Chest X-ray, PA view. Patient: 80 years old, sex M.
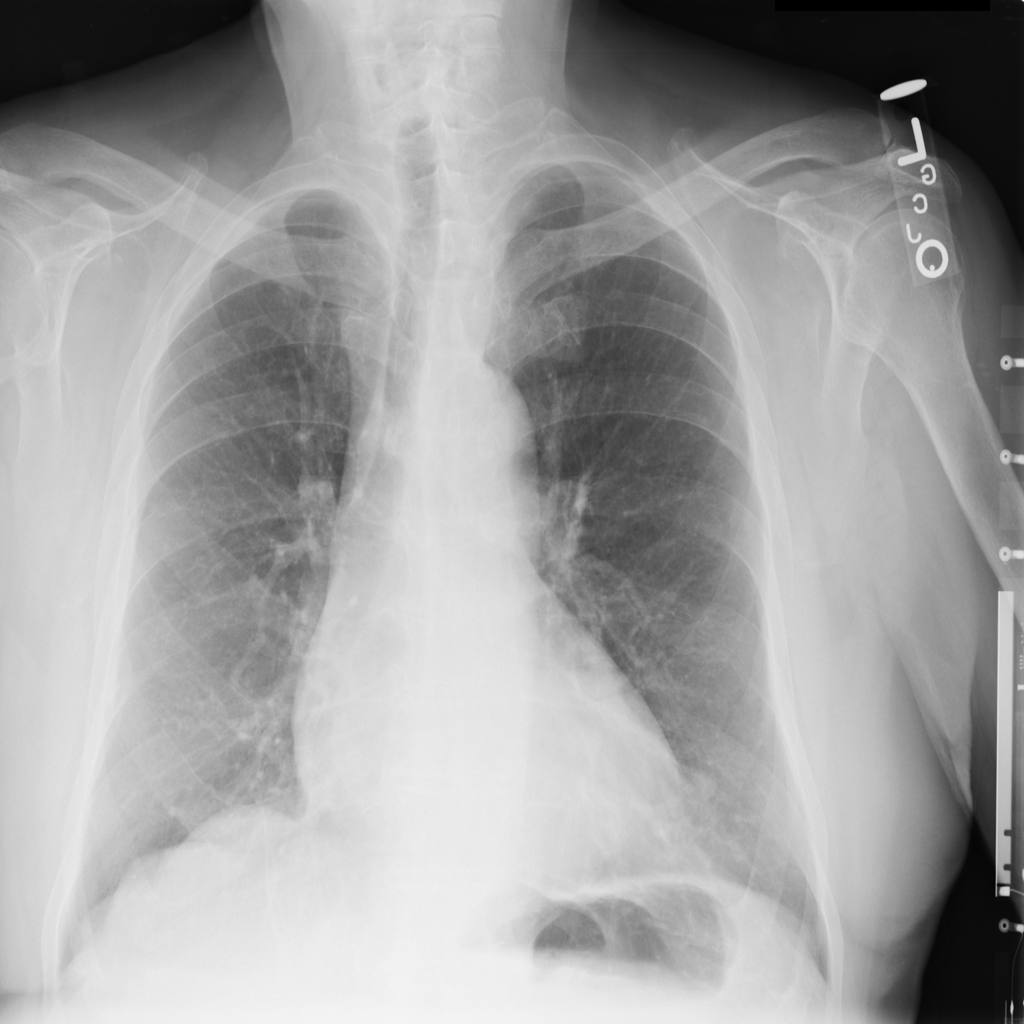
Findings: No Finding